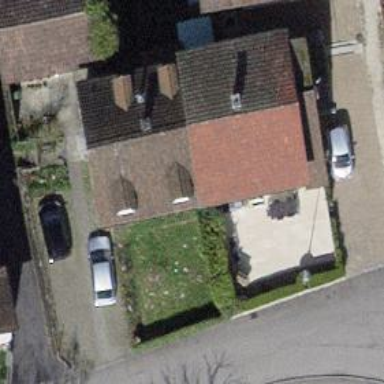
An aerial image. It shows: Semi-detached house with gabled roof.